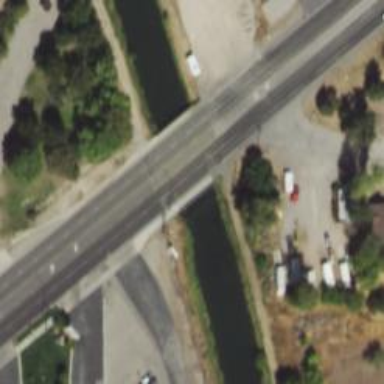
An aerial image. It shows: Footway on bridge.